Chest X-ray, AP view. Patient: 25 years old, sex M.
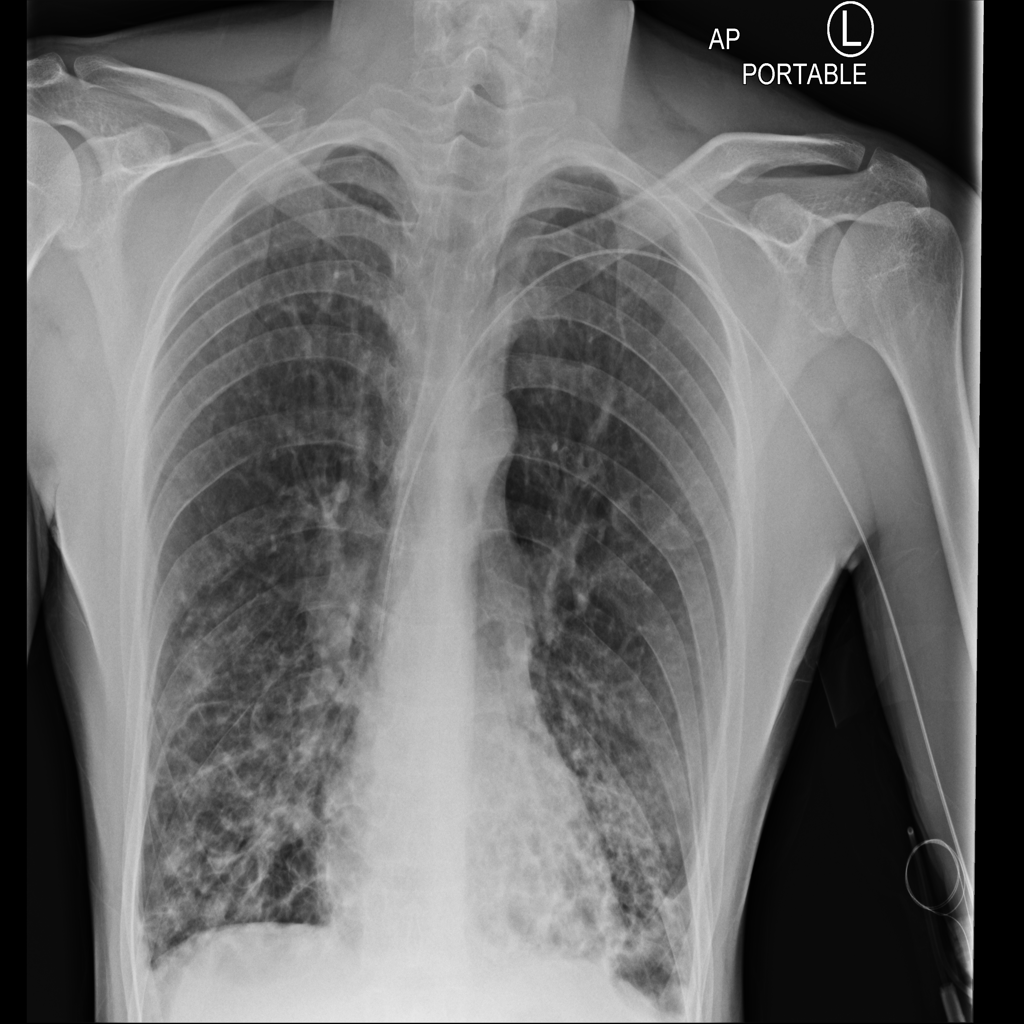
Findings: No Finding